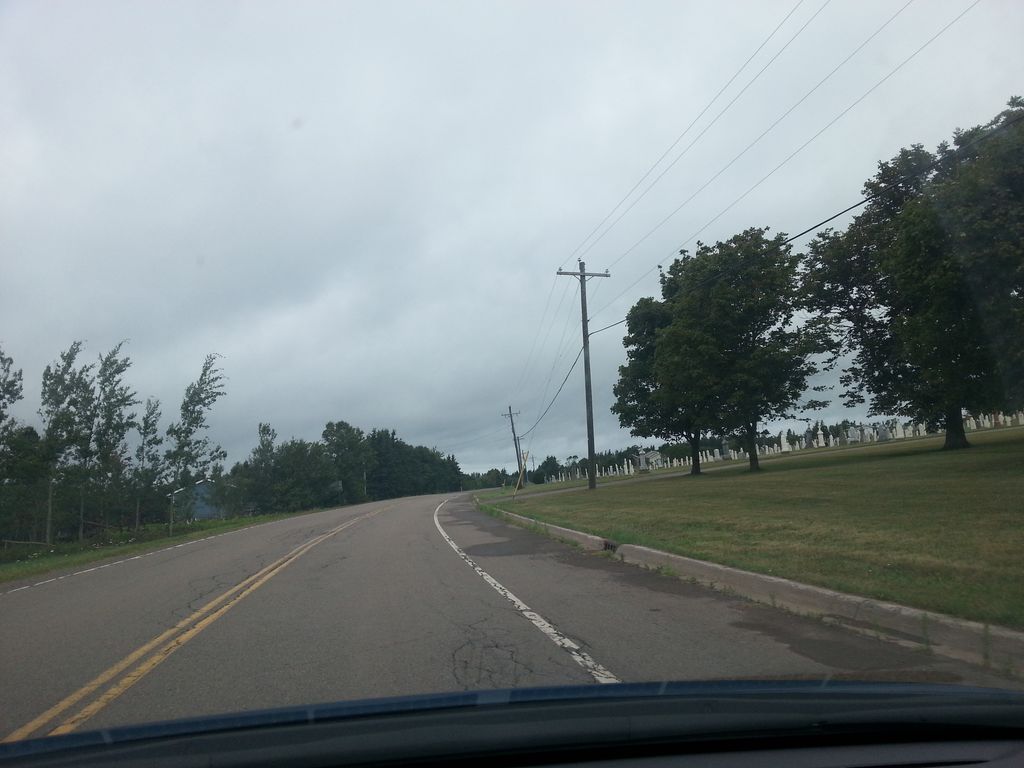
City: charlottetown